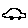
Label: car